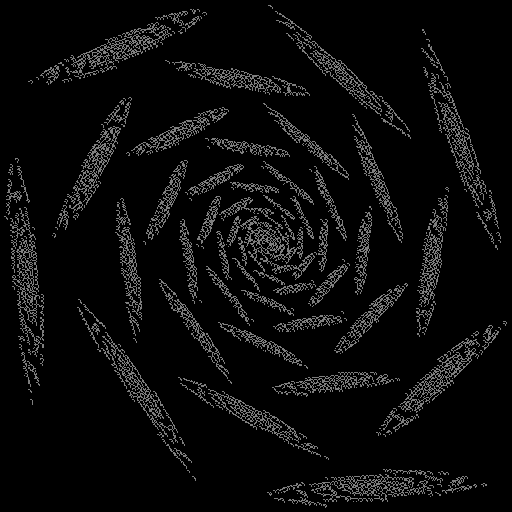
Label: rose